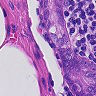
Metastatic tissue present: yes